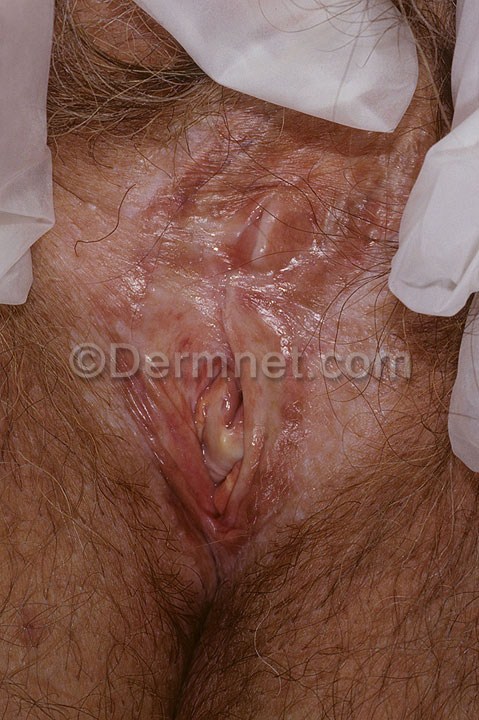
Disease: Psoriasis pictures Lichen Planus and related diseases